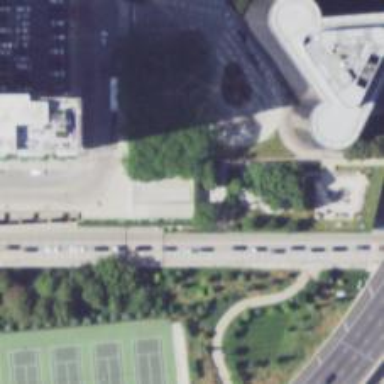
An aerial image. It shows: Footway road through building passage tunnel.